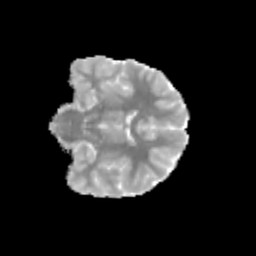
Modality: MD
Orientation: coronal
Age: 11
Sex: male
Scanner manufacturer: siemens
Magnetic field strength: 3 T
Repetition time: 3.8 s
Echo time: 0.07 s